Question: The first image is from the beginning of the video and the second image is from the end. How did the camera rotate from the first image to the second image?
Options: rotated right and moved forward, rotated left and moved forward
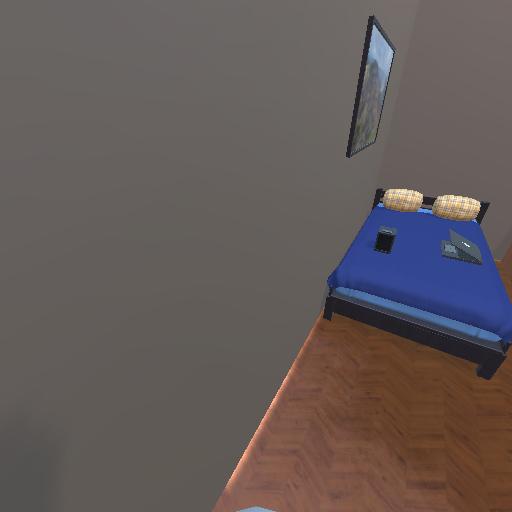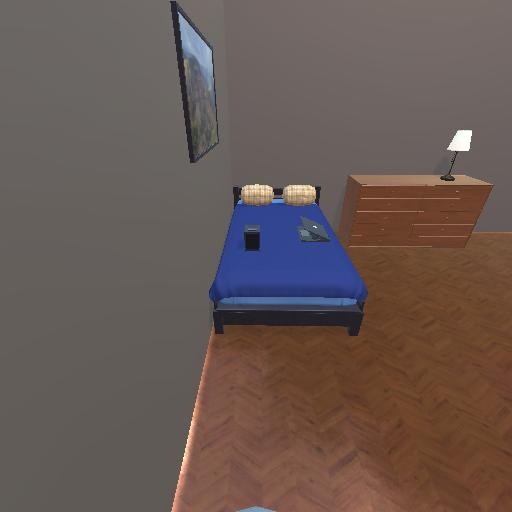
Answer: rotated right and moved forward